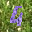
Label: 4